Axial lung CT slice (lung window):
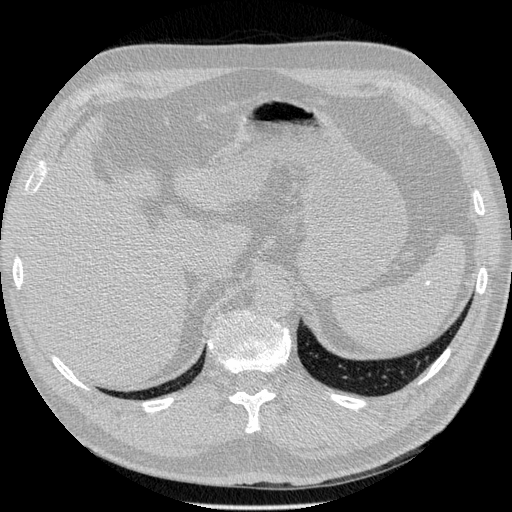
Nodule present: no